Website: apple
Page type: store-pickup
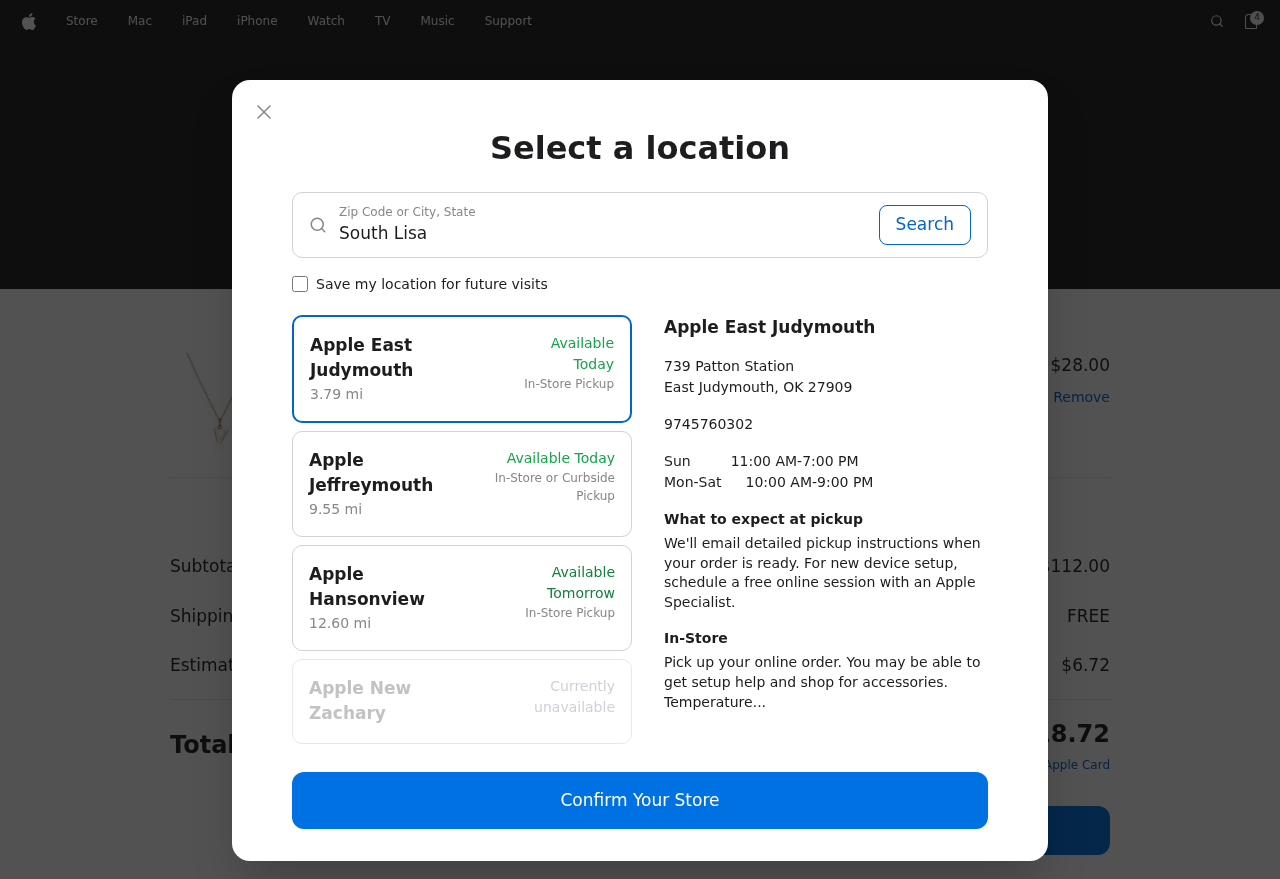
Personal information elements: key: PII_CITY_STATE
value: South Lisa, OK
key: PII_LOCATION1_CITY
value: Apple East Judymouth
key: PII_LOCATION1_CITY_STATE_ZIP
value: East Judymouth, OK 27909
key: PII_LOCATION1_STREET
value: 739 Patton Station
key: PII_LOCATION2_CITY
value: Apple Jeffreymouth
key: PII_LOCATION3_CITY
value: Apple Hansonview
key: PII_LOCATION4_CITY
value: Apple New Zachary
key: PII_PHONE
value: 9745760302
Product elements: key: PRODUCT1_NAME
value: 14k Yellow Gold-Filled Letter "V" Charm Pendant Necklace, 18"
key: PRODUCT1_PRICE
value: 28
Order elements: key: ORDER_NUM_ITEMS
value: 4
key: ORDER_TOTAL
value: $118.72
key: ORDER_SUBTOTAL
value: $112.00
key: ORDER_SHIPPING_COST
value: FREE
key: ORDER_TAX
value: $6.72
Search elements: key: SEARCH_CITY_STATE
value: South Lisa, OK